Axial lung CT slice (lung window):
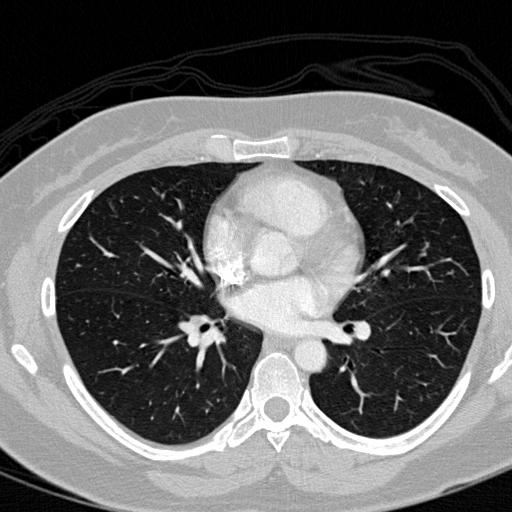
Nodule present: no